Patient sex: M
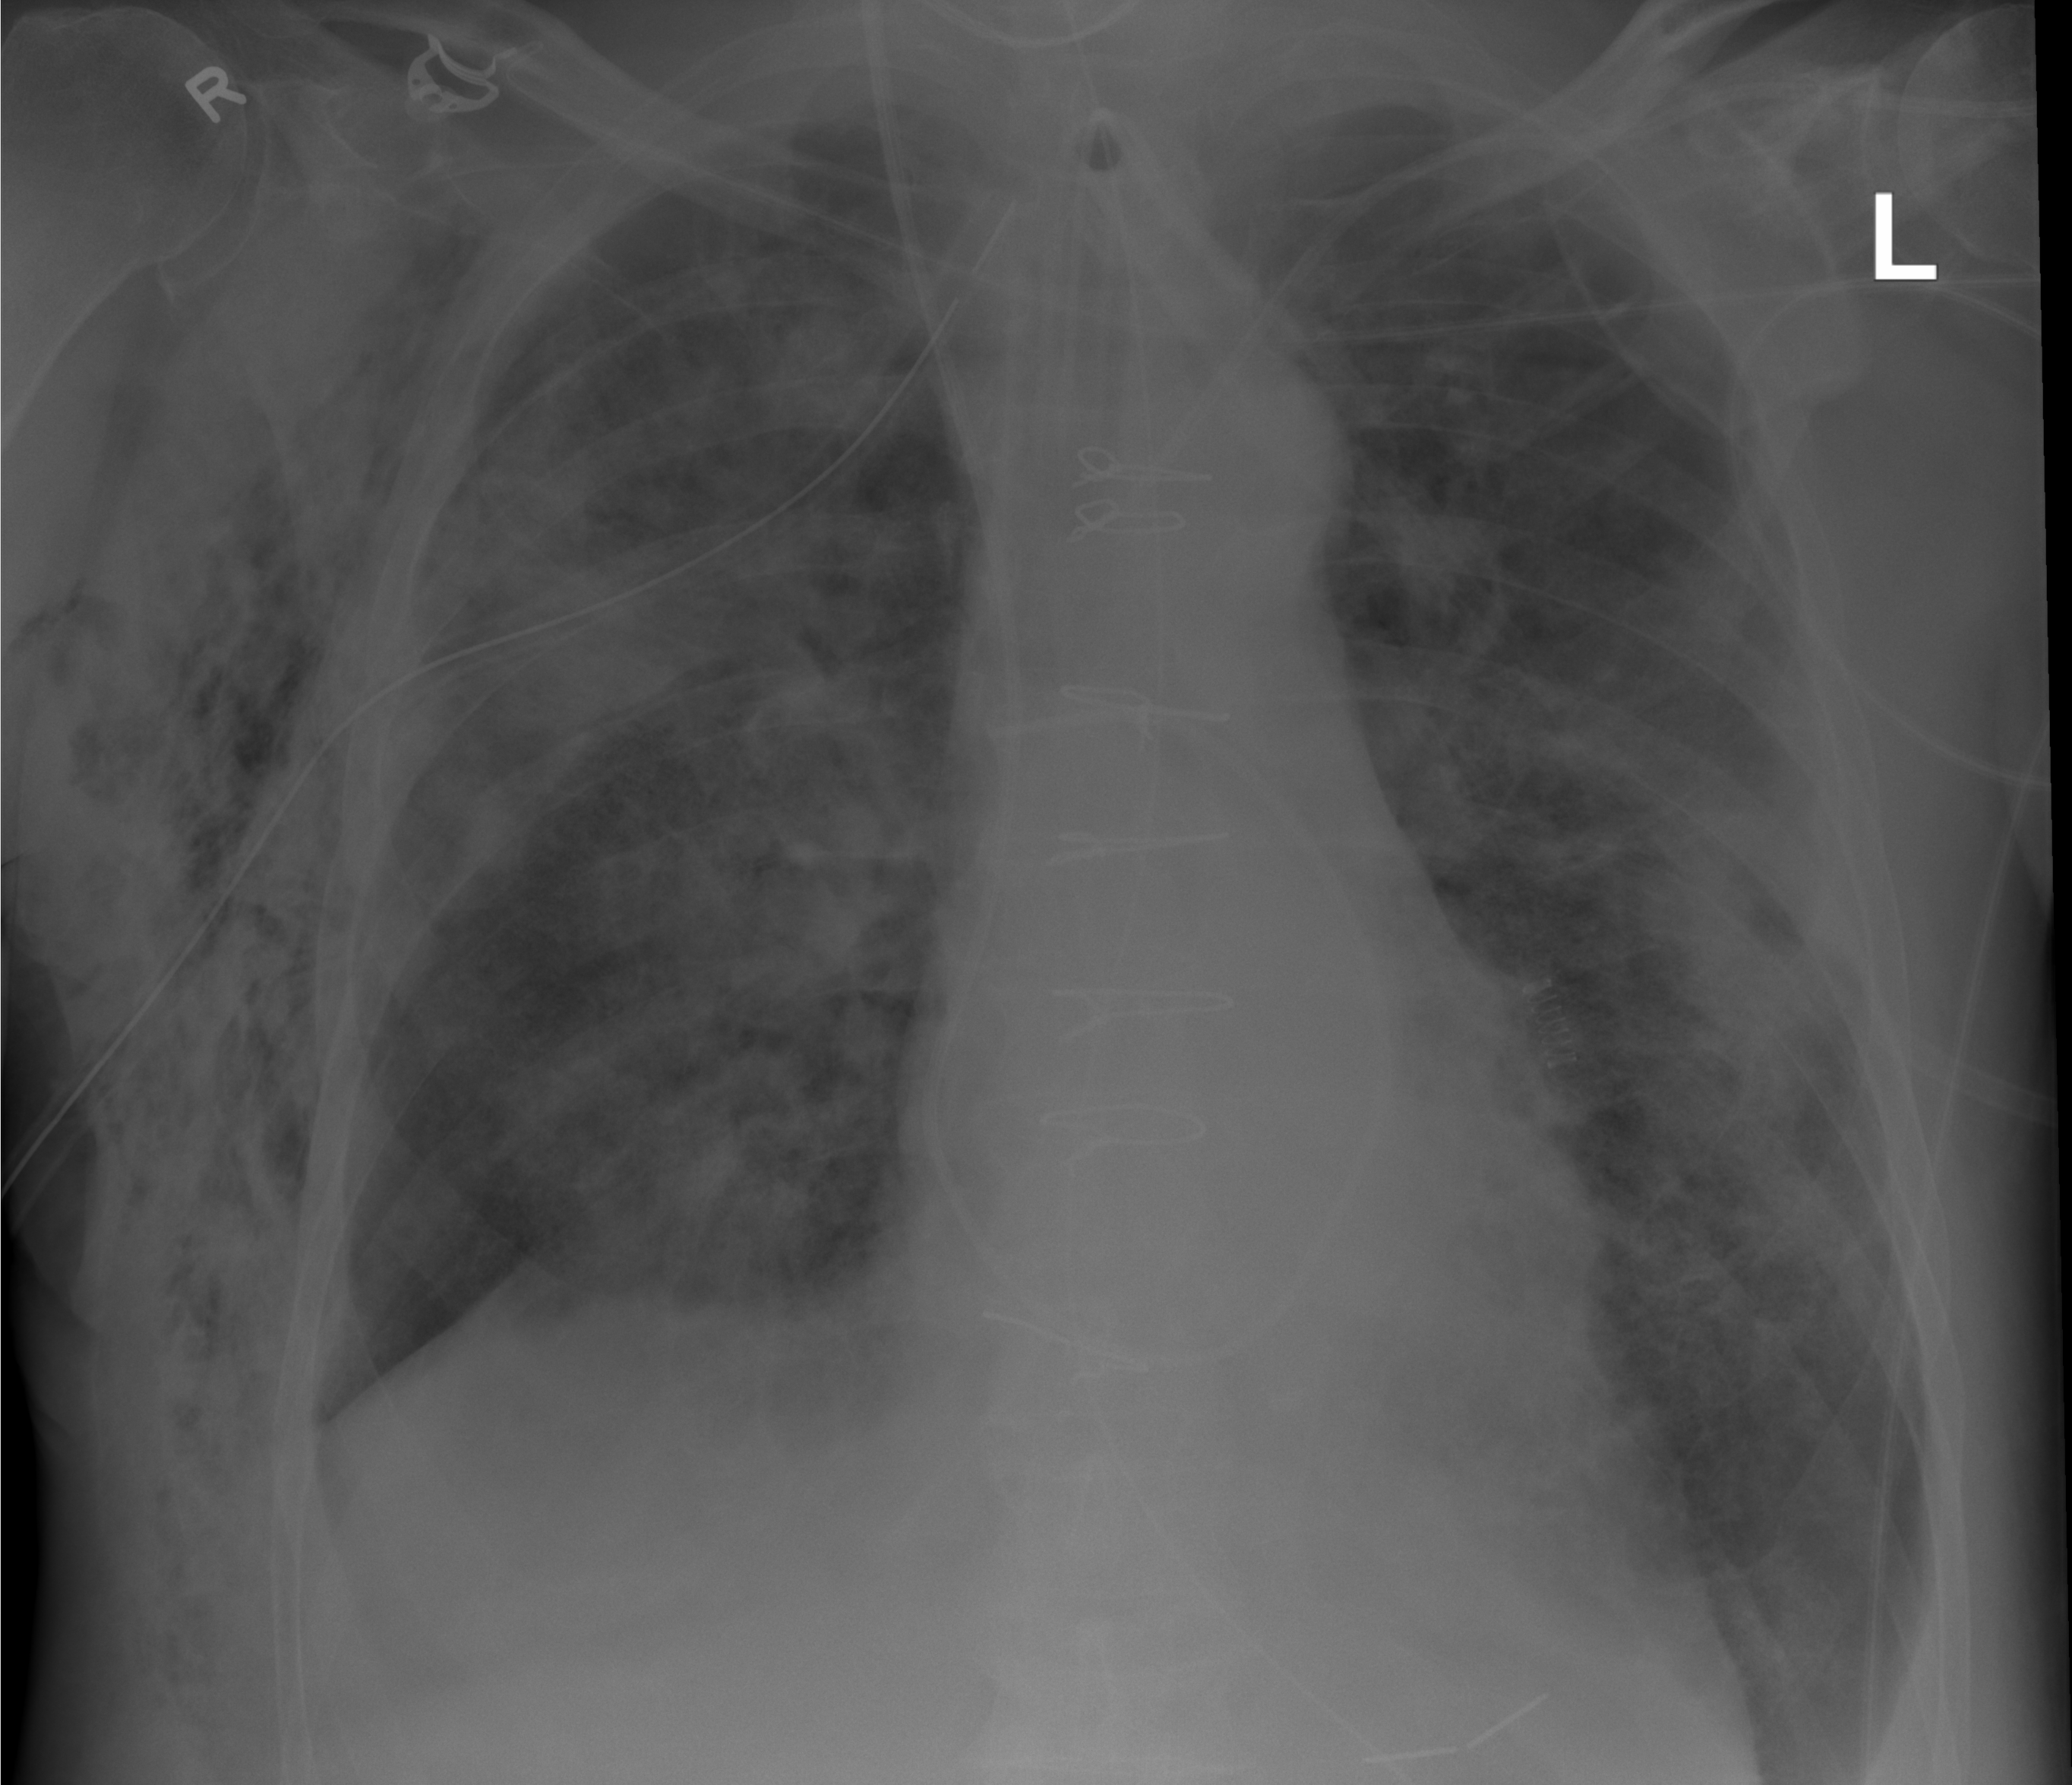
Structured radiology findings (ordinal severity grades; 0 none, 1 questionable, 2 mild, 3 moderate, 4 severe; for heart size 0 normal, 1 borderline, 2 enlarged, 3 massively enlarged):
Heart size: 0
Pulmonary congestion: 2
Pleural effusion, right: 3
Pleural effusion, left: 2
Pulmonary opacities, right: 4
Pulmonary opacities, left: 3
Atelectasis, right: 2
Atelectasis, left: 0